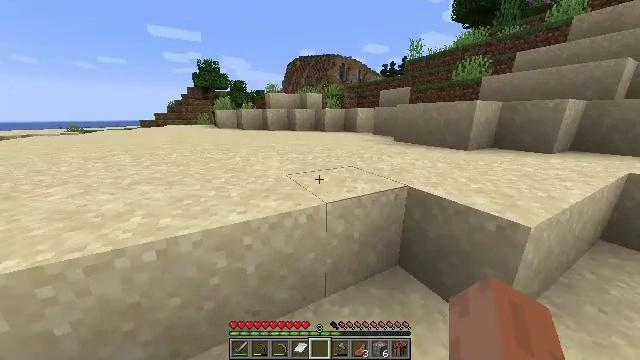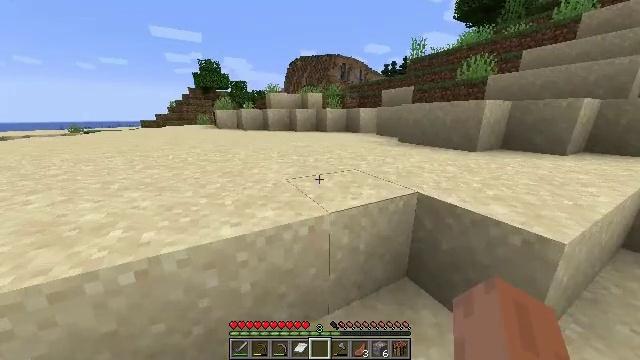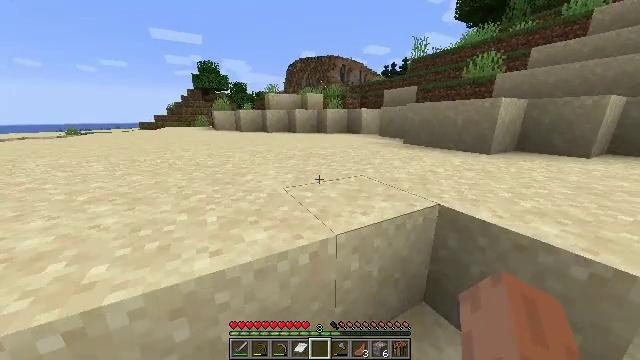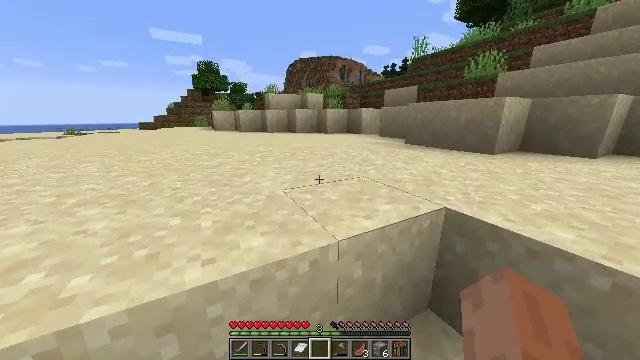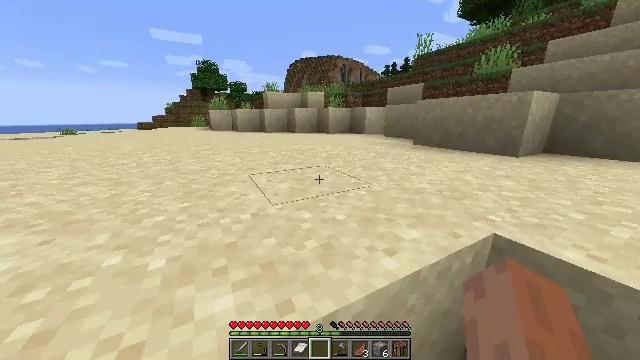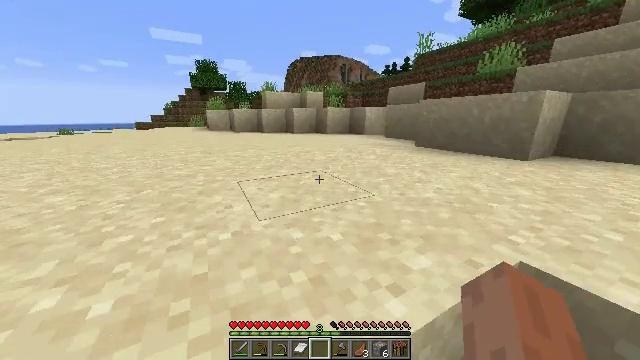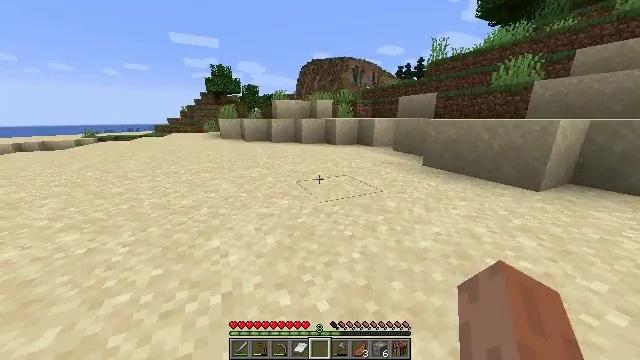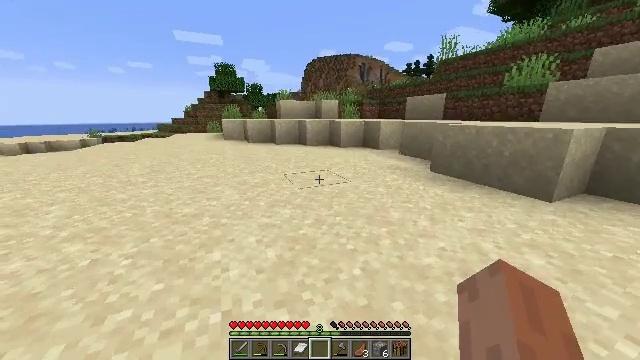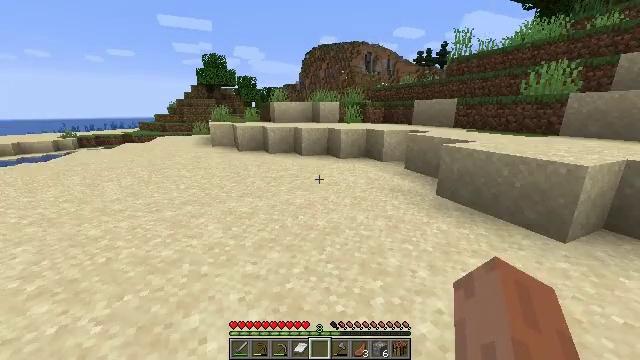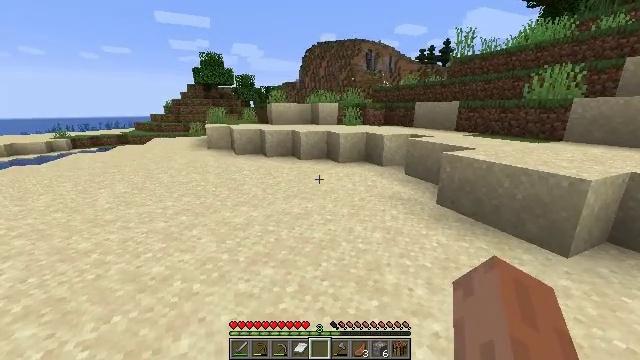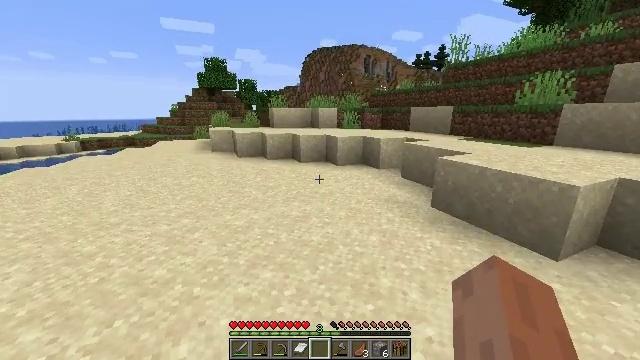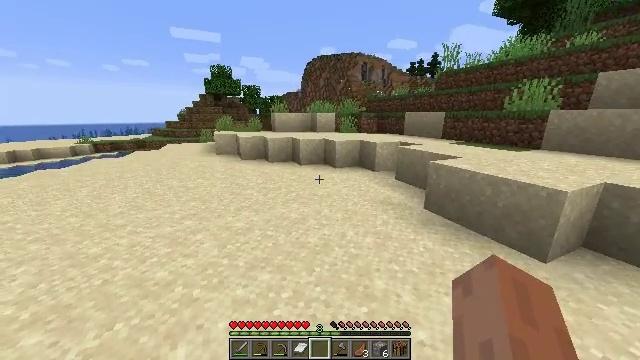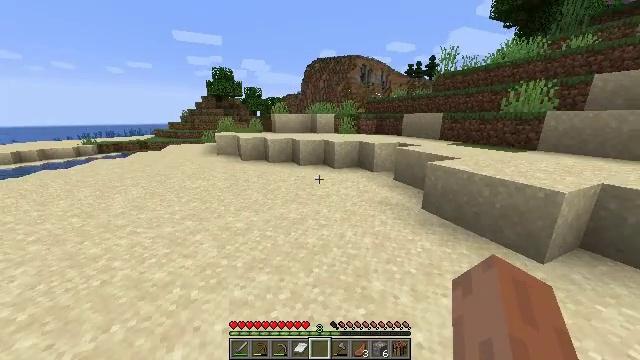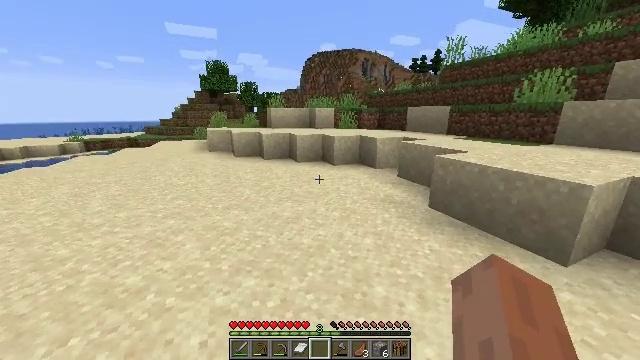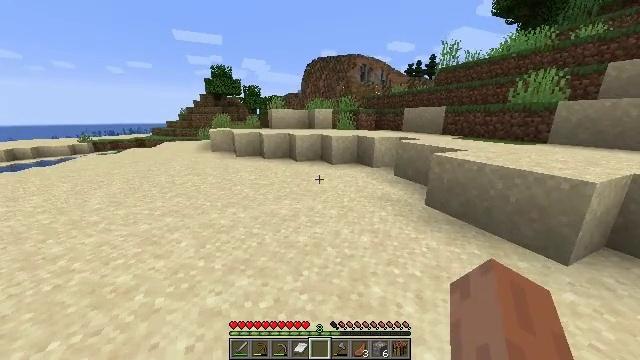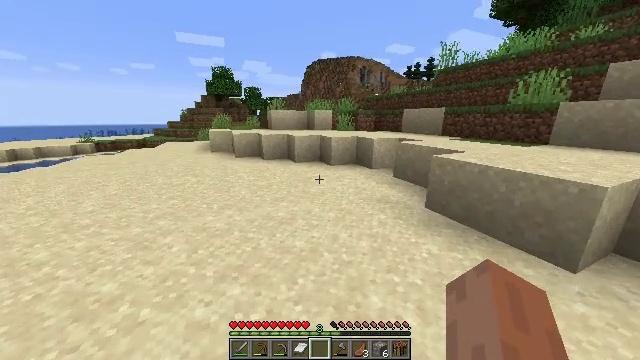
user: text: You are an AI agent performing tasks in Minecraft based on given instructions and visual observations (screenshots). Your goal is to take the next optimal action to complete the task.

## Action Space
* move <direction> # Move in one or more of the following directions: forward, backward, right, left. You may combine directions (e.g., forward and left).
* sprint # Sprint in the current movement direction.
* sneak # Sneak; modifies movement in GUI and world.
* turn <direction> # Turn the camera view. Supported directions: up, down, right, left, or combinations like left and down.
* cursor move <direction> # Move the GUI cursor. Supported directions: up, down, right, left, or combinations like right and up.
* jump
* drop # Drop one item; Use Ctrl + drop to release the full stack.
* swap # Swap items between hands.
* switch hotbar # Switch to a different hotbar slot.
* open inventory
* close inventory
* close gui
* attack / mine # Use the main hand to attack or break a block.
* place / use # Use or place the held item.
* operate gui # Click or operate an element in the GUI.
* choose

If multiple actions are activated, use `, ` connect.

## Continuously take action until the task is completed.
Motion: motion action
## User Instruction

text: Cut down the sugar cane stalks.
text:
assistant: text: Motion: move forward, sprint
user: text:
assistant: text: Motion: move forward, sprint
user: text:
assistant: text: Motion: move forward, sprint
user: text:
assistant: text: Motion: move forward, sprint
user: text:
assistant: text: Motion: move forward, sprint
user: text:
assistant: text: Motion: move forward, sprint, turn left, jump
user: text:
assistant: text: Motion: move forward, sprint, turn left, jump
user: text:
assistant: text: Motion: move forward, sprint, jump
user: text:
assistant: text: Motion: move forward, sprint, jump
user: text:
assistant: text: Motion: move forward, sprint, jump
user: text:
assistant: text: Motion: move forward, sprint, jump
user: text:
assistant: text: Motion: move forward, sprint, jump
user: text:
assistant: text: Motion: move forward, sprint, jump
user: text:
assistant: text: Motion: move forward, sprint
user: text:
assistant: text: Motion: move forward, sprint
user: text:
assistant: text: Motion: move forward, sprint
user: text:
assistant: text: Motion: move forward, sprint
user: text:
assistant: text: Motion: move forward, sprint
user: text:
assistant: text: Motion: move forward, sprint
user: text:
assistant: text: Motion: move forward, sprint
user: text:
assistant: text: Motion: move forward, sprint
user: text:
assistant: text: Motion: move forward, sprint
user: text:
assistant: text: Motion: move forward, sprint
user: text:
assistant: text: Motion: move forward, sprint
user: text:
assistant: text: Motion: move forward, sprint
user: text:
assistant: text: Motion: move forward, sprint
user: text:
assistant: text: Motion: move forward, sprint
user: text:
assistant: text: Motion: move forward, sprint
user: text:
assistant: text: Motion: move forward, sprint
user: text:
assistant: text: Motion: move forward, sprint